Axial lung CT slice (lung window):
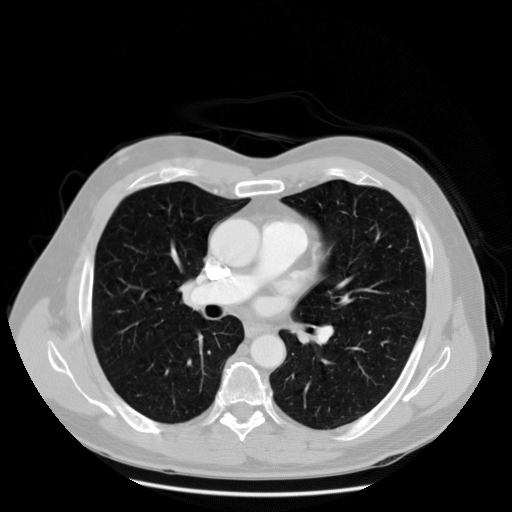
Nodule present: no